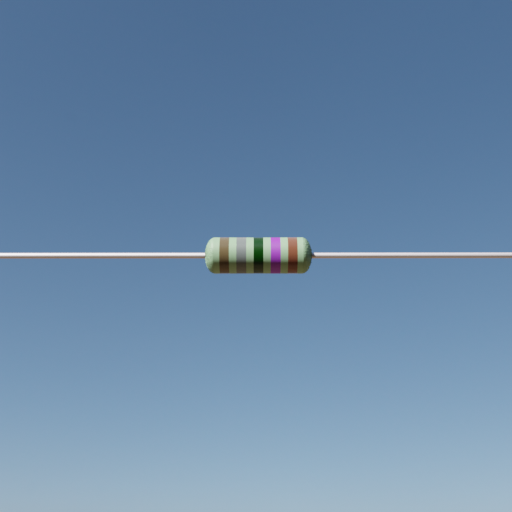
Resistor colour bands (in order): brown, gray, black, violet, brown